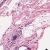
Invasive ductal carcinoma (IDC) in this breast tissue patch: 0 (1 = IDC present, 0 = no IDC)